Aerial crown-view tile of a tropical tree (Barro Colorado Island, Panama), acquired 20250124:
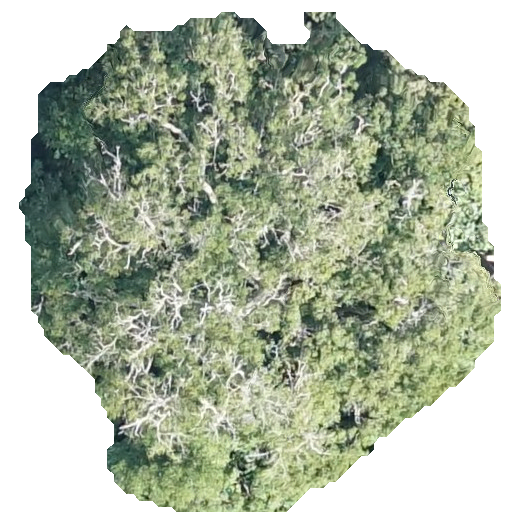
Species: Handroanthus guayacan
GBIF accepted scientific name: Handroanthus guayacan
Crown area: 271.099 m²